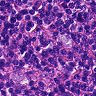
Metastatic tissue present: yes